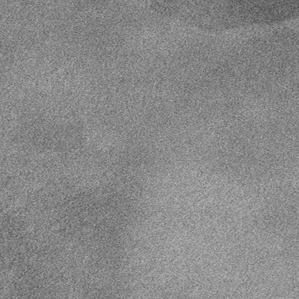
Label: frost